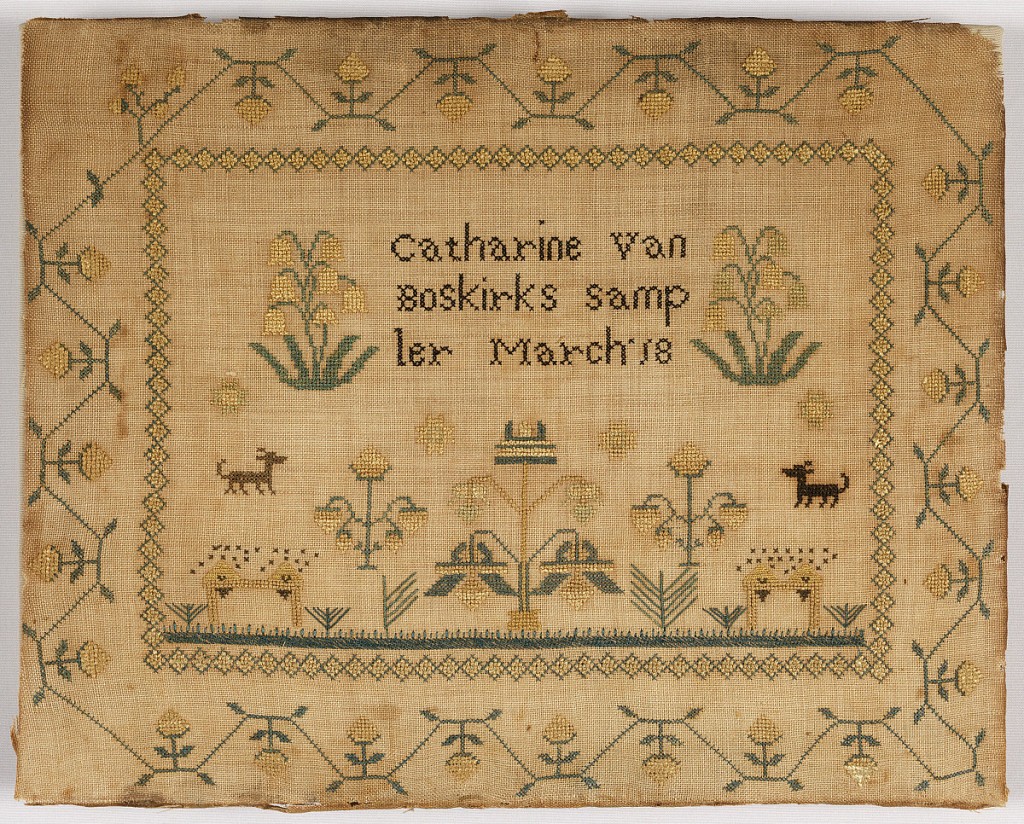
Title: Sampler
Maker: Catherine Van Boskirk
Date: ca. 1825
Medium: silk embroidery on linen foundation Technique: embroidered in cross and stem stitches on plain weave
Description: The inscription is surrounded by very stylized isolated plant motifs, framed by a narrow border of small diamonds, and a deeper zigzag floral vine border.